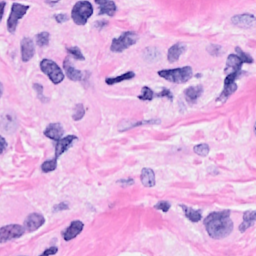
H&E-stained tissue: Breast